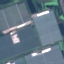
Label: Industrial